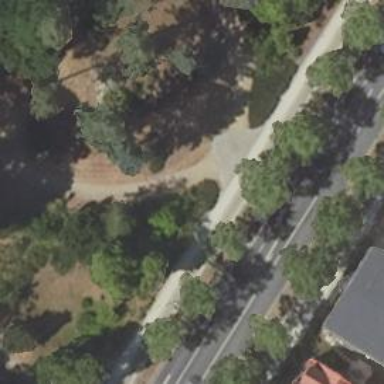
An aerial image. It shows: Footway covered with sand.